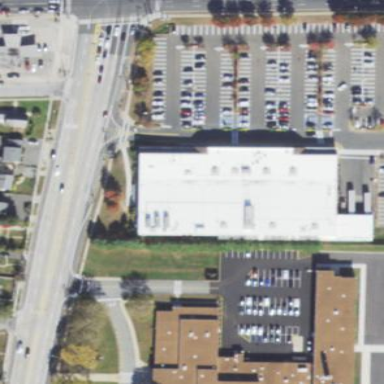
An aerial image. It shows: View of supermarket building.